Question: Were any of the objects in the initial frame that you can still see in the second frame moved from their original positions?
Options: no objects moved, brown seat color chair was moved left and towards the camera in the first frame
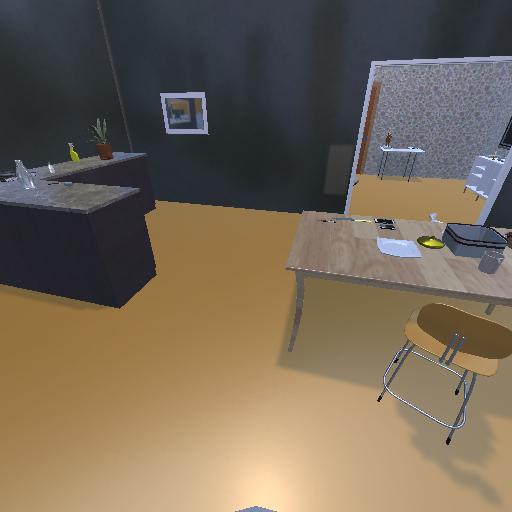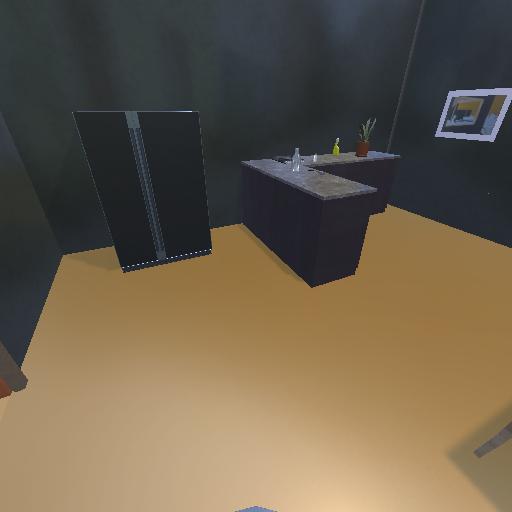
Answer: no objects moved